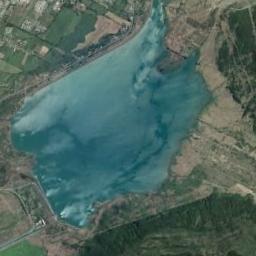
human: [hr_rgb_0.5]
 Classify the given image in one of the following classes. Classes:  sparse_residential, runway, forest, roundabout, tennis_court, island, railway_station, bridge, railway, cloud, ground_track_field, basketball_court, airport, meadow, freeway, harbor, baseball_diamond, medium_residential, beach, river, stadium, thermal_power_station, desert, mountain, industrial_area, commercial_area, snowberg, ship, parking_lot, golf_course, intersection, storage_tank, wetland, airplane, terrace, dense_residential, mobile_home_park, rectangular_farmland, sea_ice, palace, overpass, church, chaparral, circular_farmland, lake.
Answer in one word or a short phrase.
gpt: lake